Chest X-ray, AP view. Patient: 33 years old, sex M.
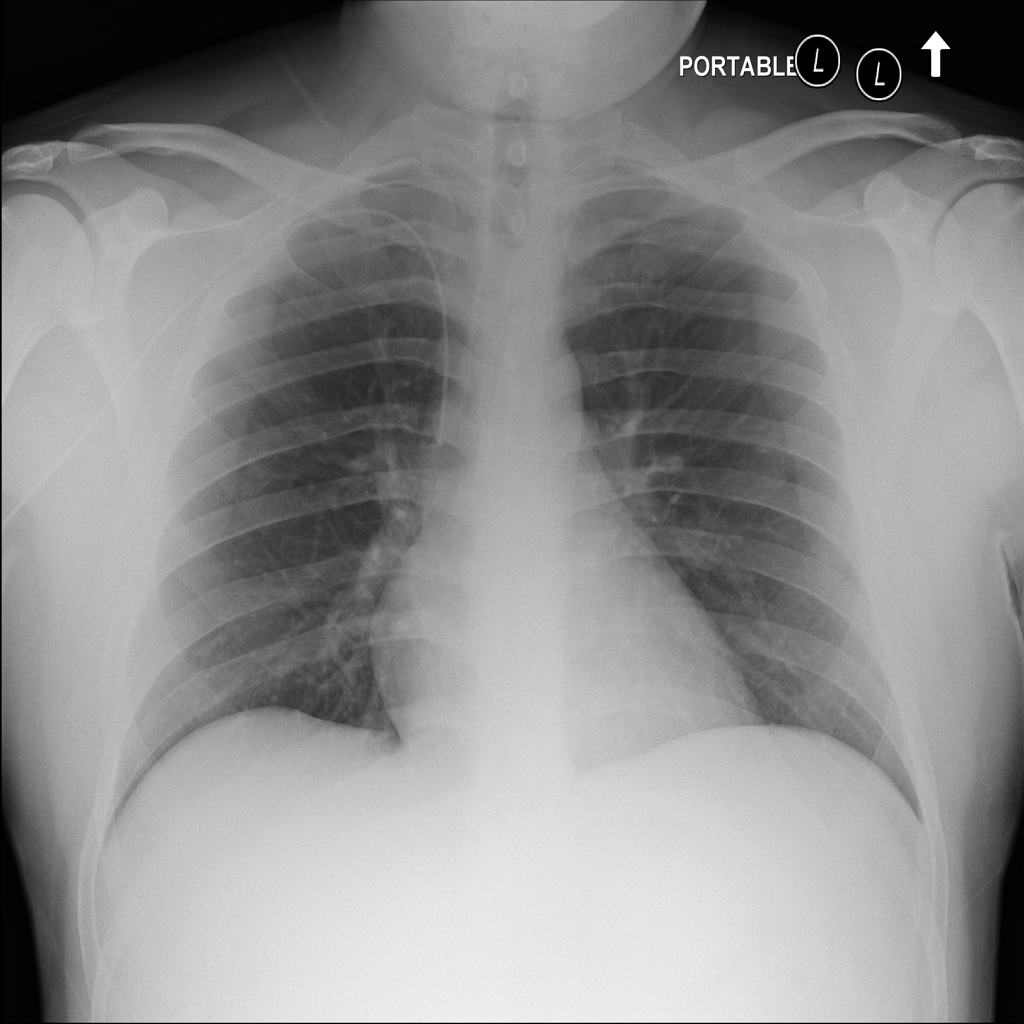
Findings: No Finding